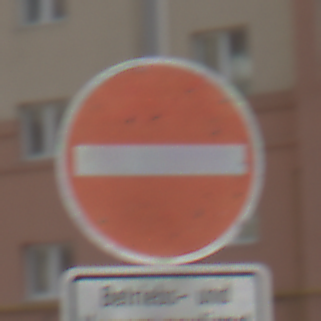
Verkehrszeichen: VerbotDerEinfahrt
Zusatzzeichen unten: BesondereFahrzeugeUndTransportgueter9
Umgebung: Outdoor, Urban
Tageszeit: MorningAfternoon
Wetter: PartlyCloudy
Licht: Natural
Jahreszeit: NotSpecified
Kontrast: HighContrast